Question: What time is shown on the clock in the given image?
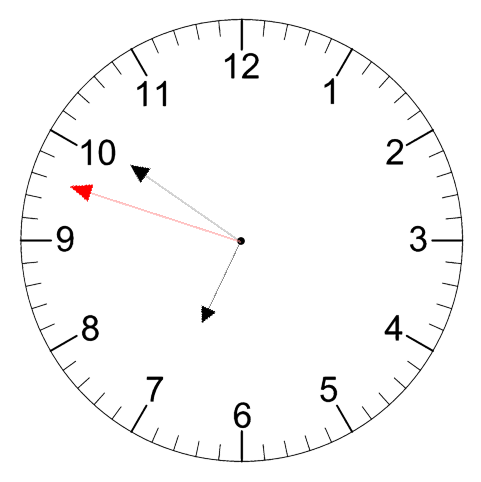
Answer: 06:50:48